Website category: sports
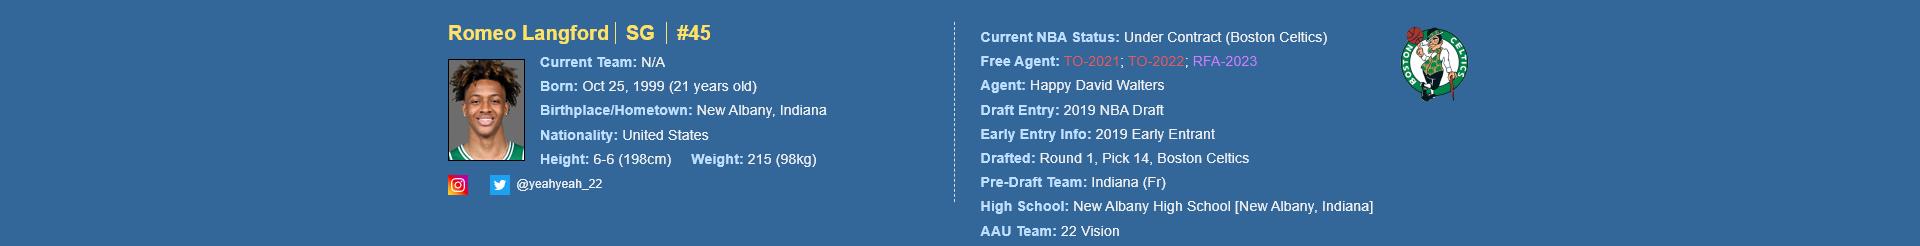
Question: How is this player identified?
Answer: Romeo Langford

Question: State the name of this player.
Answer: Romeo Langford

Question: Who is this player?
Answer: Romeo Langford

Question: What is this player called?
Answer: Romeo Langford

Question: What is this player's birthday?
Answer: Oct 25, 1999

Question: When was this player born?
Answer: Oct 25, 1999

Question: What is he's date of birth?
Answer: Oct 25, 1999

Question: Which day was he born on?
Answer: Oct 25, 1999

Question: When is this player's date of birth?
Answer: Oct 25, 1999

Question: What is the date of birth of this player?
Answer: Oct 25, 1999

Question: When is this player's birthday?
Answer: Oct 25, 1999

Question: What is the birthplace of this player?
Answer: New Albany, Indiana

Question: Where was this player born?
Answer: New Albany, Indiana

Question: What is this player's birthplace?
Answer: New Albany, Indiana

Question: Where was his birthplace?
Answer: New Albany, Indiana

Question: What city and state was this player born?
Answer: New Albany, Indiana

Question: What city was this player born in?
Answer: New Albany, Indiana

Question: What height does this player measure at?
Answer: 6-6 (198cm)

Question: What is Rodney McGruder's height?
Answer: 6-6 (198cm)

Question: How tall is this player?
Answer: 6-6 (198cm)

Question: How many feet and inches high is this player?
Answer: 6-6 (198cm)

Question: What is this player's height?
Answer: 6-6 (198cm)

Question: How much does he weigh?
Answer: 215 (98kg)

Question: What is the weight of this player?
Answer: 215 (98kg)

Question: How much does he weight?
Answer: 215 (98kg)

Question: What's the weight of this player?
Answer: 215 (98kg)

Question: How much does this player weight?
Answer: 215 (98kg)

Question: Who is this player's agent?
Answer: Happy David Walters

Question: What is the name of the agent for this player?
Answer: Happy David Walters

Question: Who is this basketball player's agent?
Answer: Happy David Walters

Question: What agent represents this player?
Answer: Happy David Walters

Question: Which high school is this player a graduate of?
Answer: New Albany High School

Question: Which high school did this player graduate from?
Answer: New Albany High School

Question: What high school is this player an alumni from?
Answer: New Albany High School

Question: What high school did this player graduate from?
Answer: New Albany High School

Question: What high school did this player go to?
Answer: New Albany High School

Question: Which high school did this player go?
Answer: New Albany High School